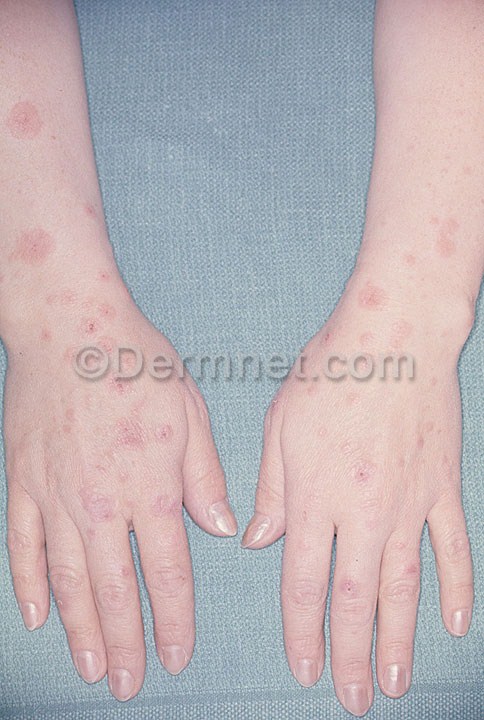
Disease: Light Diseases and Disorders of Pigmentation